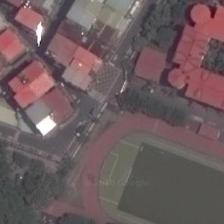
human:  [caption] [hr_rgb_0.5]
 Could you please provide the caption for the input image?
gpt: a large court is surrounded by red houses and trees .

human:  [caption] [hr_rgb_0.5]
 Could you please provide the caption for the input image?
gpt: some red buildings and green plants are around a playground .

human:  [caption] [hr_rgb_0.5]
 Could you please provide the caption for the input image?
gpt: a playground is semisurrounded by many red buildings and some green trees .

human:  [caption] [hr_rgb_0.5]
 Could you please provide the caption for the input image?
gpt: what near this football field are lush plants and closely-packed buildings .

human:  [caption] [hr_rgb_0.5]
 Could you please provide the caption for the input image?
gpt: a playground is next to some red houses and green plants .